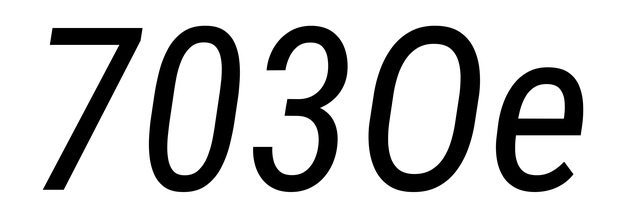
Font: Roboto-Italic_Condensed_Italic